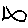
Label: fish